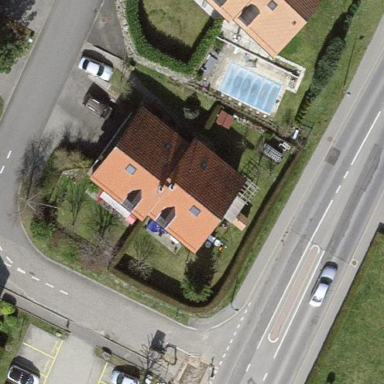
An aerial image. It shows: Simple and straightforward house.